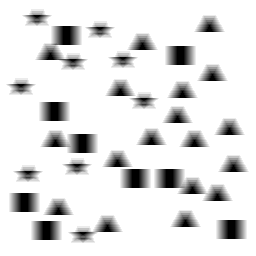
Squares: 9
Triangles: 18
Stars: 9
Total shapes: 36